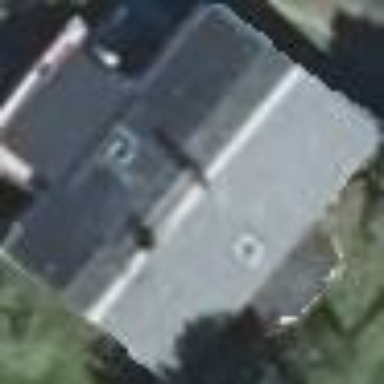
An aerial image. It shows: Building with gabled grey roof. The roof orientation is along the building.